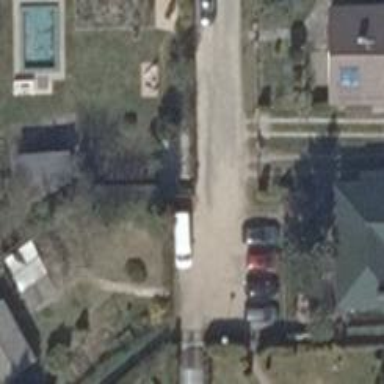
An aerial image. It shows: Driveway.